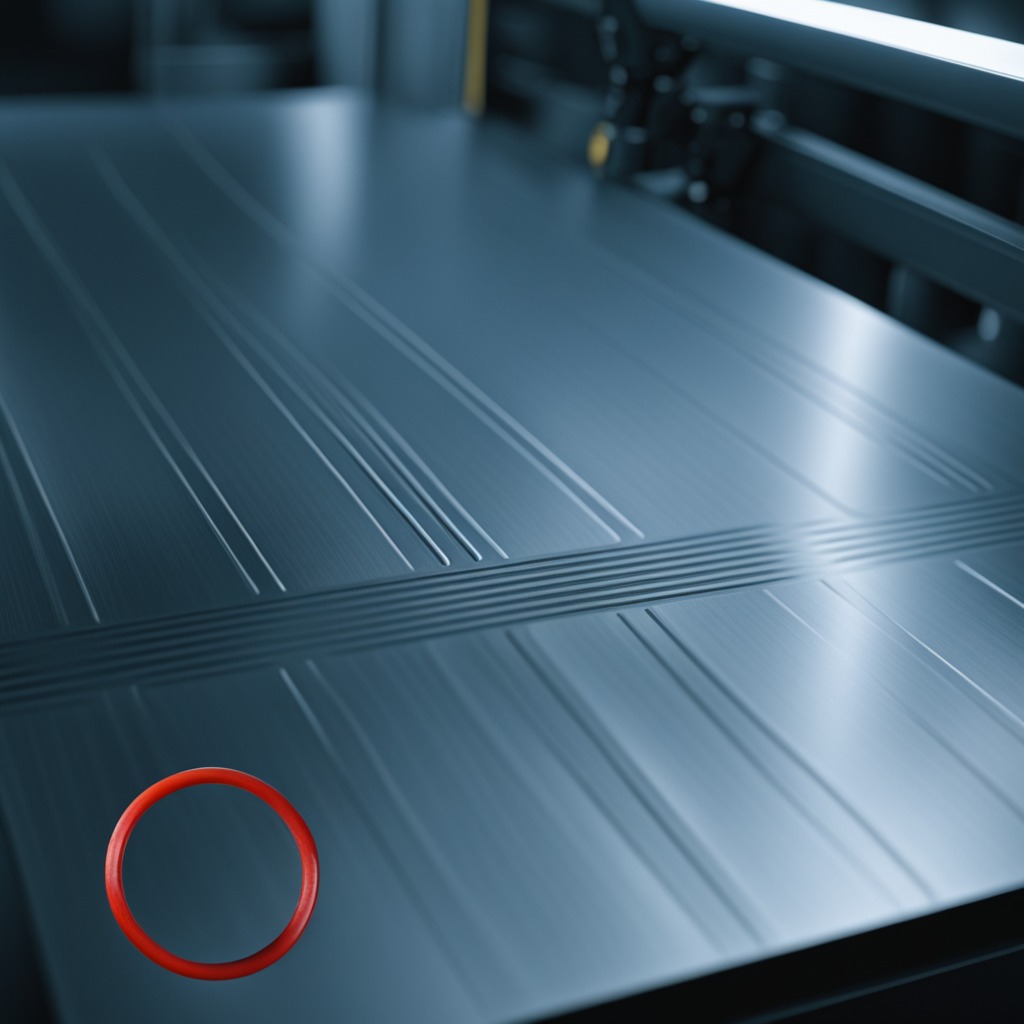
A rubber O-ring is lying on a metal table in a machine shop under fluorescent lights.